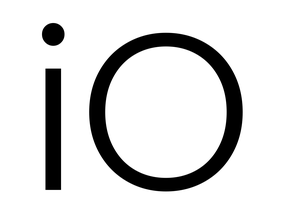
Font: Poppins-Light